Question: I know this can be done, as I've done it before - but I can't remember how, and I've searched and can't find how either.
I want the Xcode organiser documentation to show the 'table of contents', just as it does if you load the API docs in a web browser. They are hidden by default, and there is a command I can execute to make it visible.
Anybody know what it is?
Thanks
(The bit on the left of my screen shot)

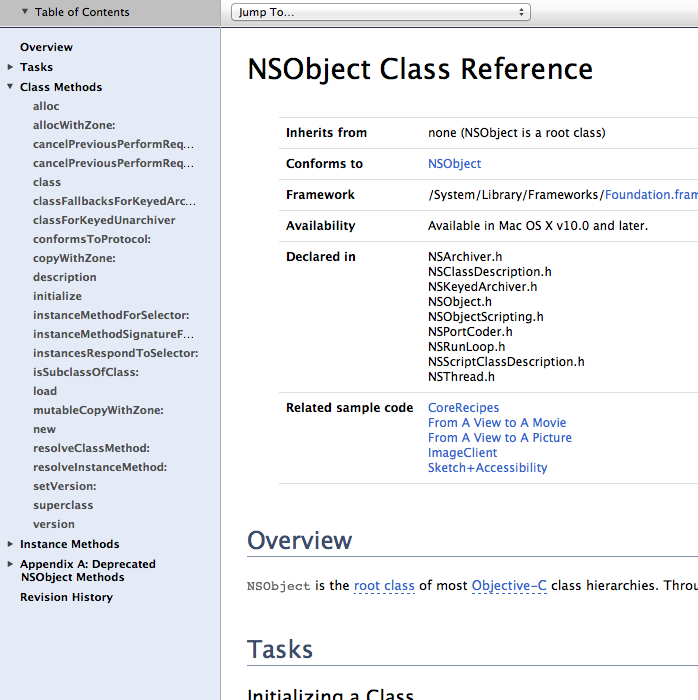
Answer: This is for Xcode 4.3:
'''
sudo egrep -lRZ "Prototype.Browser.Xcode4OrNewer=Prototype.Browser.XcodeVersion<1000;" ~/Library/Developer/Shared/Documentation/DocSets | xargs -0 -L % sudo sed -i '' -e 's/Prototype\.Browser\.Xcode4OrNewer\=Prototype\.Browser\.XcodeVersion\<1000\;/Prototype\.Browser\.Xcode4OrNewer\=false\;/g'
'''
..and your documentation will now look like this:

Not for everyone, but I like it.